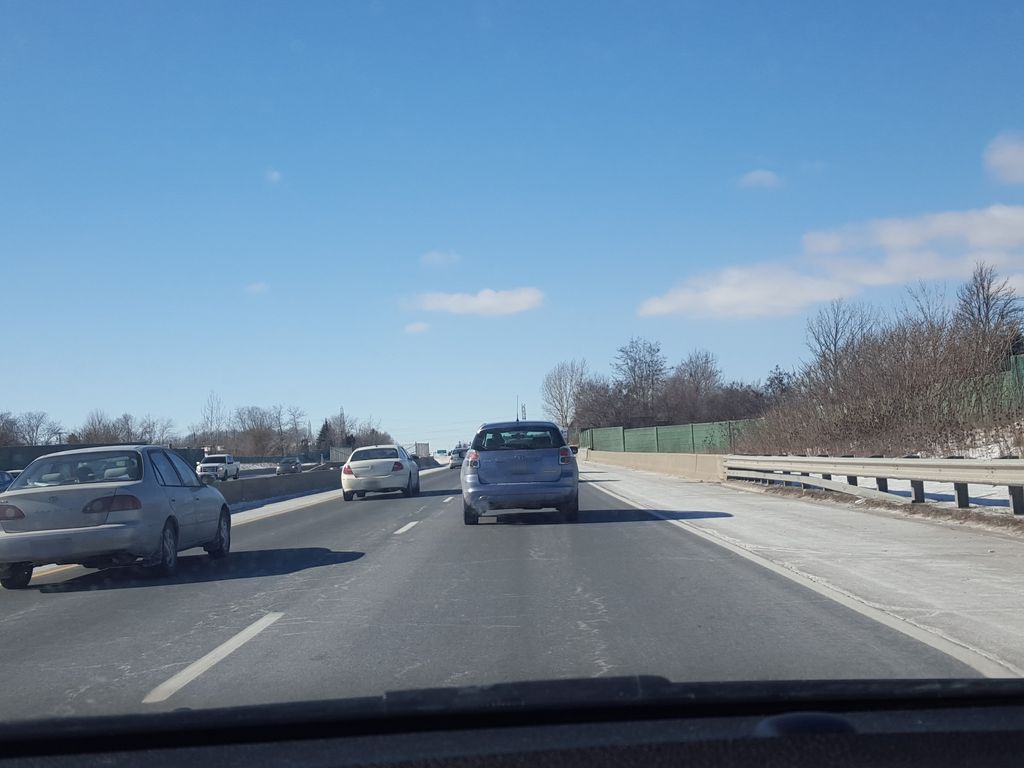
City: hamilton